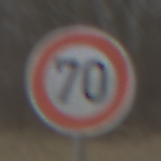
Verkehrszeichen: Geschwindigkeit70
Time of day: MorningAfternoon
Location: Outdoor (Nature)
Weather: PartlyCloudy
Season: Autumn
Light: Natural